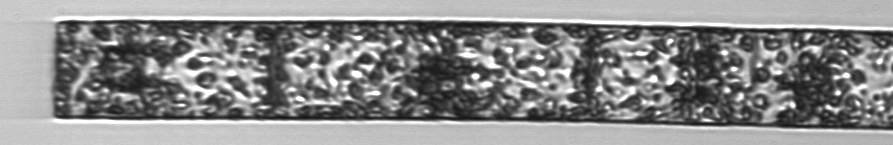
Label: Guinardia_flaccida